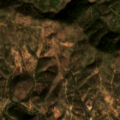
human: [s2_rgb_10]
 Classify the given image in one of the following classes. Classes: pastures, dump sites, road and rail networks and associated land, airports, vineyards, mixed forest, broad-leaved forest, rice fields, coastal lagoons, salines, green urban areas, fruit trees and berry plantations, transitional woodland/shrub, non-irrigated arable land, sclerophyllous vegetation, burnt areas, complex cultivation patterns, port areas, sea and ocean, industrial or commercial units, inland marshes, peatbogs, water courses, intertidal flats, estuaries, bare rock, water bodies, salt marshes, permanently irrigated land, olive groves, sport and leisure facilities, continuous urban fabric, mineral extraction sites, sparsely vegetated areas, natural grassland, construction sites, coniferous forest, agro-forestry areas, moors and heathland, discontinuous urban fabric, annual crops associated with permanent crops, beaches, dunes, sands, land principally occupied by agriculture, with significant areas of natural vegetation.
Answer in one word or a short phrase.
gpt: complex cultivation patterns, land principally occupied by agriculture, with significant areas of natural vegetation, agro-forestry areas, broad-leaved forest, mixed forest, sclerophyllous vegetation, transitional woodland/shrub